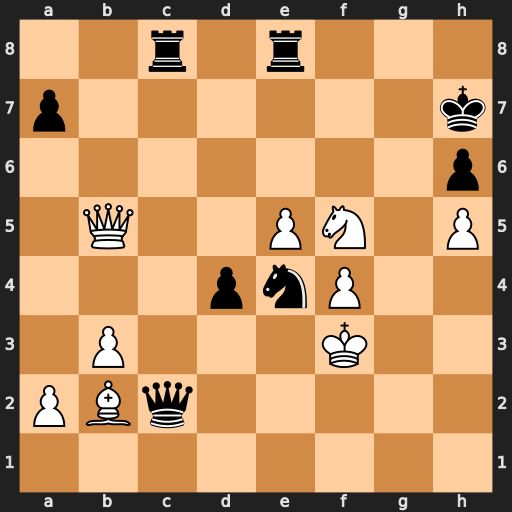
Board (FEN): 2r1r3/p6k/7p/1Q2PN1P/3pnP2/1P3K2/PBq5/8
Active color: w
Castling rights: -
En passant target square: -
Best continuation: Qd7+ Re7 Qxe7+ Kh8 Qg7#